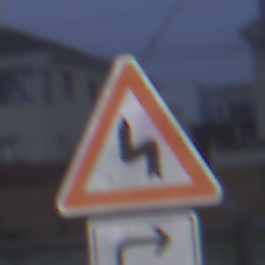
Verkehrszeichen: DoppelkurveZunaechstLinks
Zusatzzeichen unten: RichtungsangabeDurchPfeile5
Umgebung: Outdoor, Urban
Tageszeit: SunriseSunset
Wetter: Overcast
Licht: Natural
Jahreszeit: NotSpecified
Kontrast: LowContrast